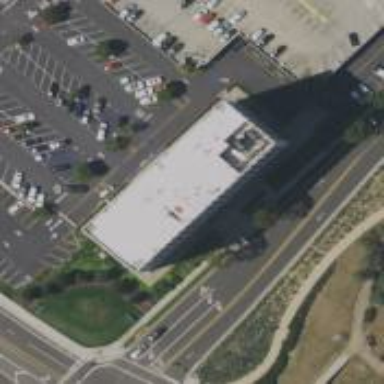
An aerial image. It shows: Healthcare facility identified as hospital.